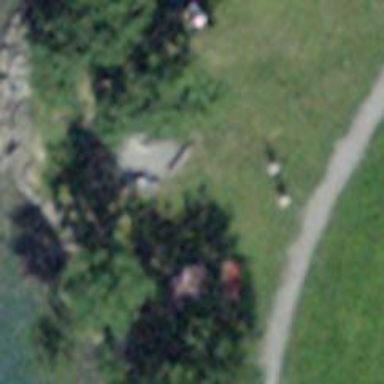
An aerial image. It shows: Picnic site with barbecue amenities available.